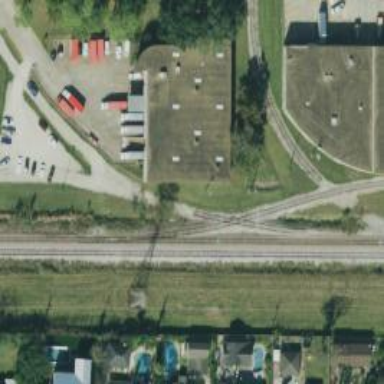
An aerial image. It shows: Railway crossing.